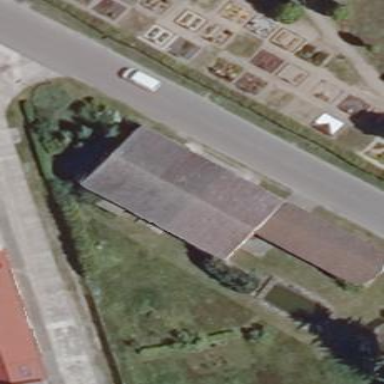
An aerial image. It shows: Gabled building with grey roof oriented along its length.